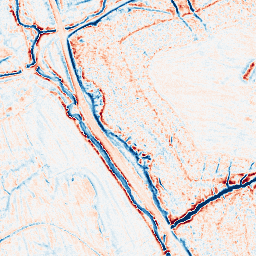
Category: edge_preserving
Decomposition family: anisotropic_diffusion
Decomposition parameters: iterations: 10
kappa: 30
gamma: 0.2
Upsampling method: lanczos
Upsampling parameters: scale: 2
Upsampling scale: 2